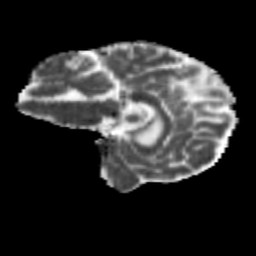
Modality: MD
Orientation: sagittal
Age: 70
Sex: male
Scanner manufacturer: siemens
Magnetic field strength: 3 T
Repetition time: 4.71 s
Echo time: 0.0906 s